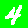
Digit: 4